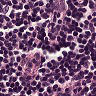
Metastatic tissue present: no